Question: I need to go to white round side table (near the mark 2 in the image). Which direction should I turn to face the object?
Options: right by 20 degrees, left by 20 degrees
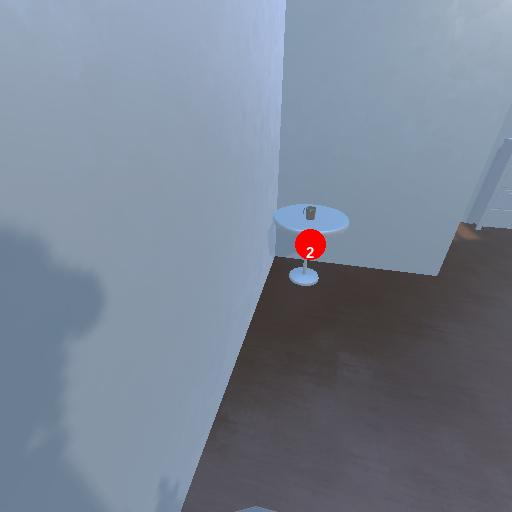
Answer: right by 20 degrees